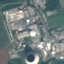
Land use / land cover class: Industrial